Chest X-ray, PA view. Patient: 61 years old, sex F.
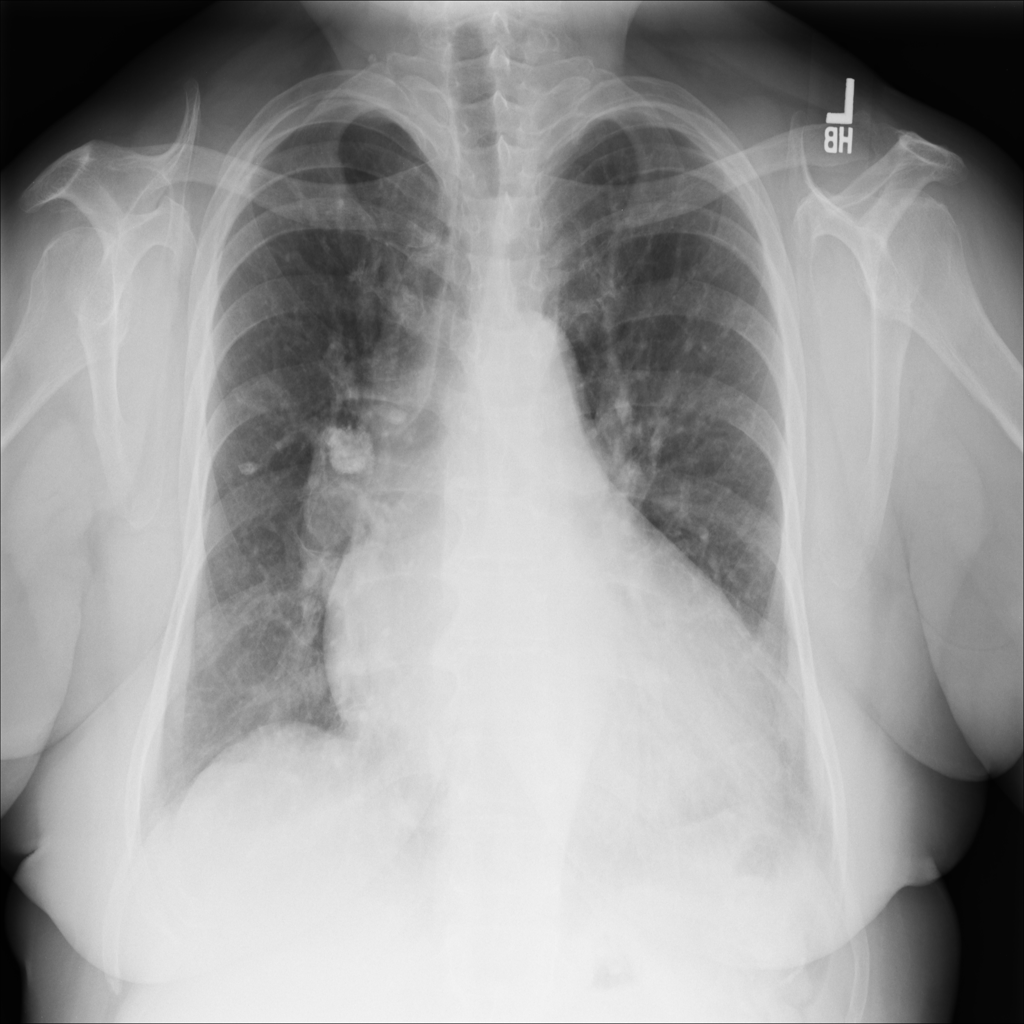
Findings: Effusion